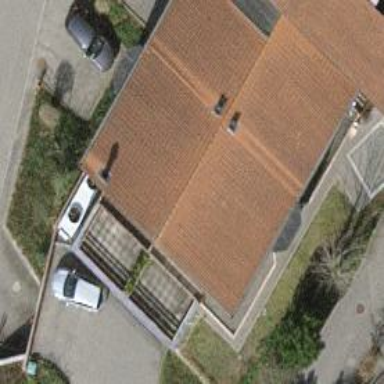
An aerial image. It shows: Building with ridged roof.